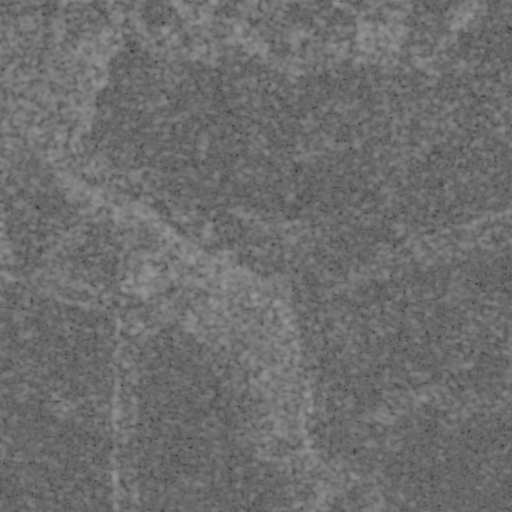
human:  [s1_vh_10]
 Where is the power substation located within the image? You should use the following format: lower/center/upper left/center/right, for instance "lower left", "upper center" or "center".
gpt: The power substation is located in the center of the image.
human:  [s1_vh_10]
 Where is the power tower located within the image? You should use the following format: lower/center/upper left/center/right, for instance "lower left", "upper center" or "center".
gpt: The power tower is located in the center right of the image.
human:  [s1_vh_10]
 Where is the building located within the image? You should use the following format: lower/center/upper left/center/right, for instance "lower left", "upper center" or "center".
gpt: There is no building in the image.

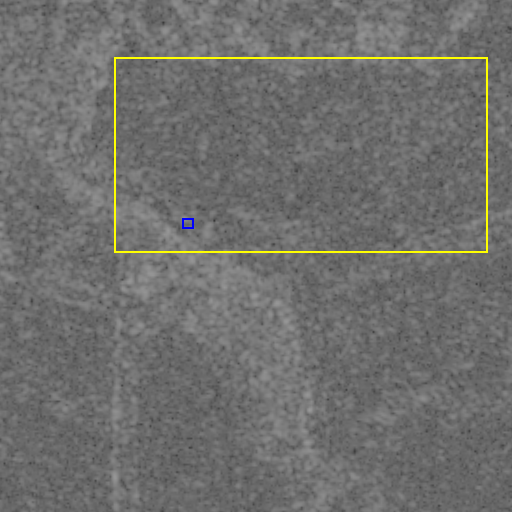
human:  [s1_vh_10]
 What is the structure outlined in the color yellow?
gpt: The structure outlined in yellow is a crop field.
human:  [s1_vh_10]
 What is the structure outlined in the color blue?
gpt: The structure outlined in blue is a power substation.
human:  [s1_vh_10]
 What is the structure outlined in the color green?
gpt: There is no green outline.